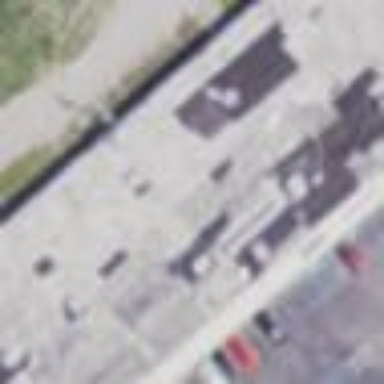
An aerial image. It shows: Fitness center building.